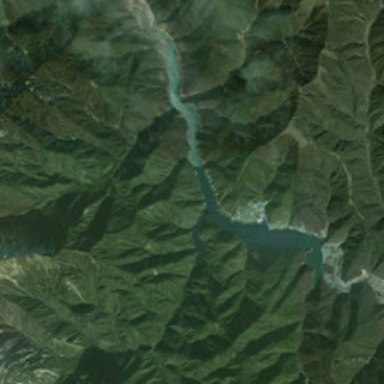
This is mountainous region and a river .